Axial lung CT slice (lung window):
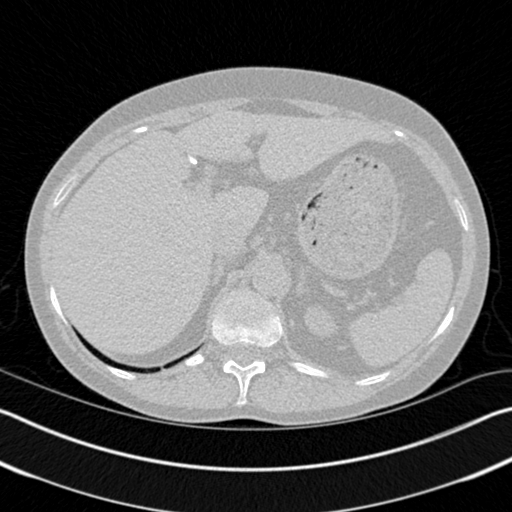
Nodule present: no